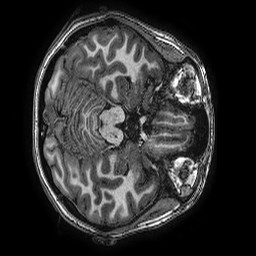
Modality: T1w
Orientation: axial
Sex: female
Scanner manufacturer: ge
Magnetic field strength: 3 T
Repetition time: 0.00766 s
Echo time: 0.003476 s